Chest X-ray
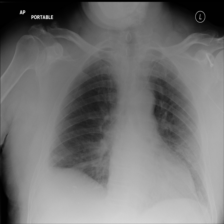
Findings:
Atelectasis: negative
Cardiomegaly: negative
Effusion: negative
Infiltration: negative
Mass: negative
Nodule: negative
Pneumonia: negative
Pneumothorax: negative
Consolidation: negative
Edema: negative
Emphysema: negative
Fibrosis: negative
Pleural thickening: negative
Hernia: negative